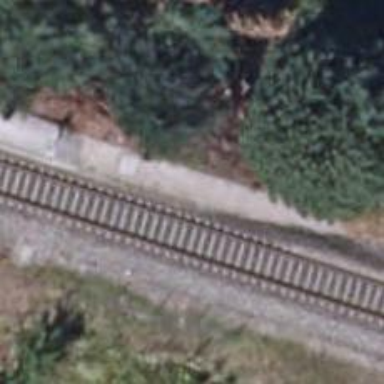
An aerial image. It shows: Crossing for the railway.